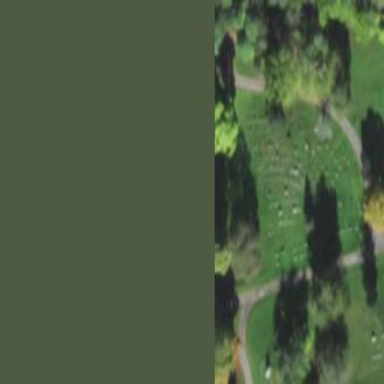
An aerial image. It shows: Sector within cemetery.